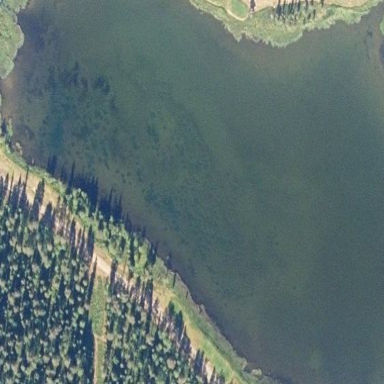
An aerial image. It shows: Serene lake surrounded by nature.